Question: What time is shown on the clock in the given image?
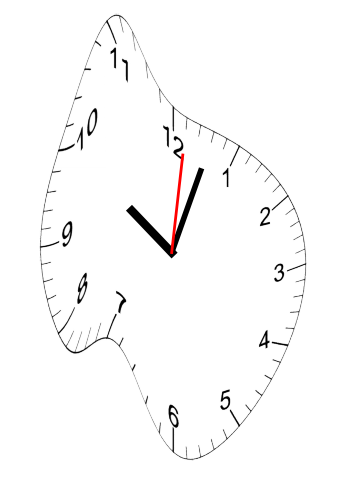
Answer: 10:03:01